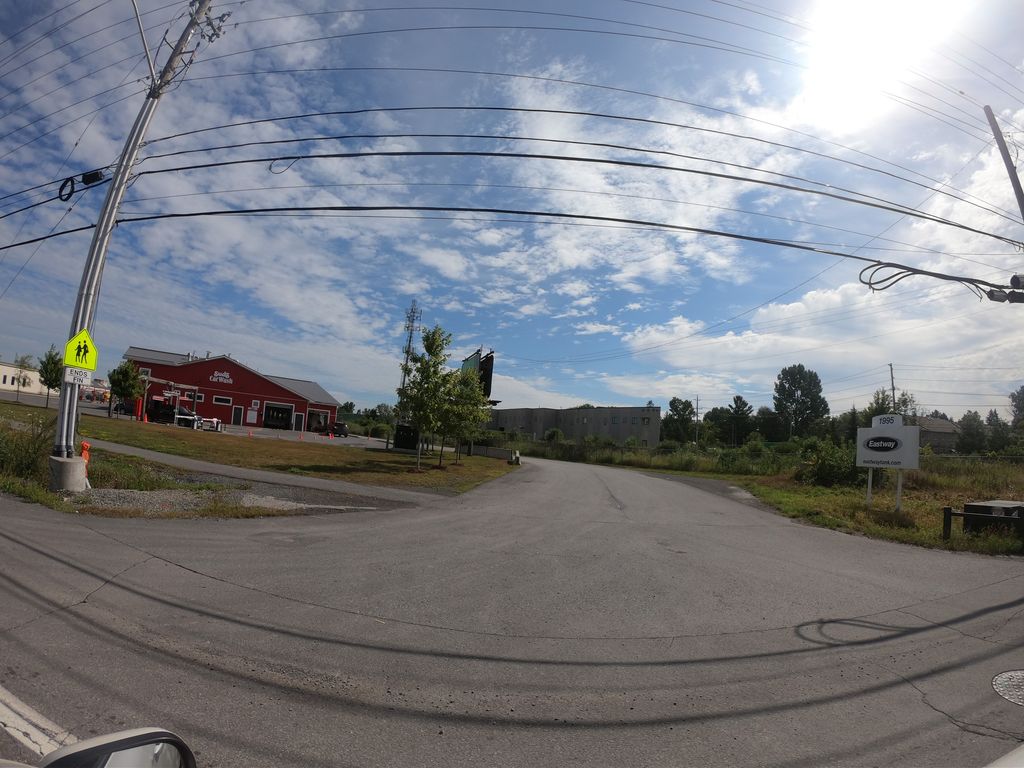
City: ottawa-gatineau